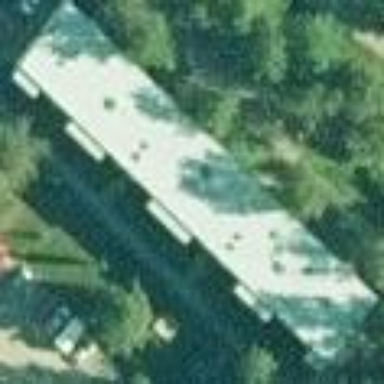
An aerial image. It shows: Block building.